Question: I am working with WinForms and at a point I am unable to find the height of Header of TabControl user in my Win-form,
Below I am attaching the In-circle Image which i want to achieve, I have searched a lot but I am unable to find out solution

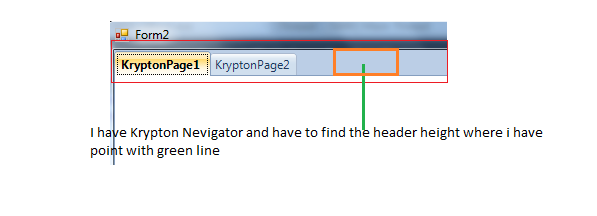
Answer: Here is another way
'''
TabControl1.ItemSize.Height
'''